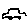
Label: car